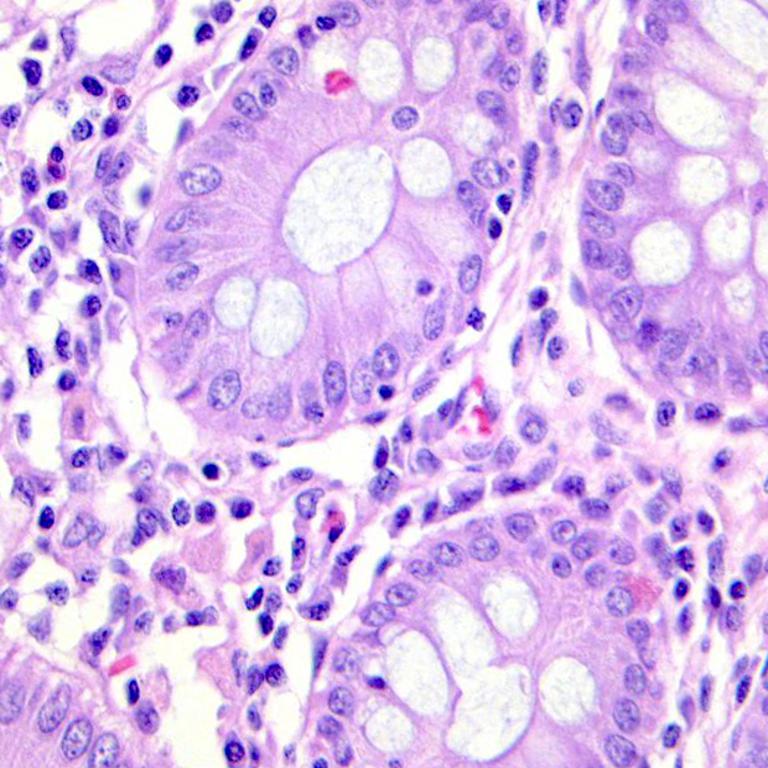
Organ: colon
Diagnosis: benign